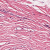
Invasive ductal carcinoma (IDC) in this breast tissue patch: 0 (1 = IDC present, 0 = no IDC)